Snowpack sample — Buffalo Mountain, Silverthorne, Colorado, USA (1/25/25, 10:11 AM MST)
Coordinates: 39.6222, -106.1139
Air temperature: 22 °F
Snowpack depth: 110 cm
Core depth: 20 cm
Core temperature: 48.2 °F
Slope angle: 12°, slope face: 102°
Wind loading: high
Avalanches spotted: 0
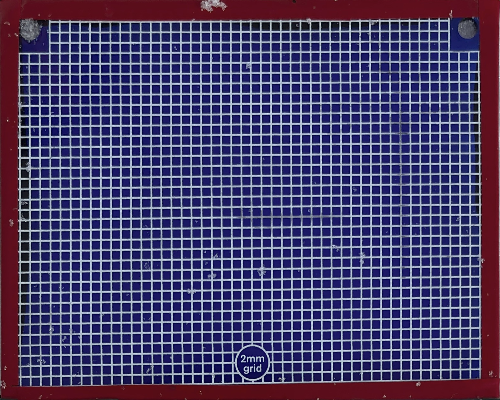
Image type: profile
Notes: No avalanches nearby, collected on the outskirts of a fire break 15 meters from the treeline, on way to Buffalo and Red Mountain